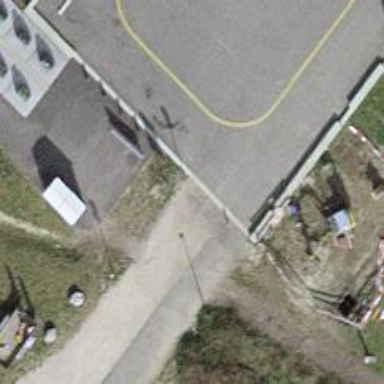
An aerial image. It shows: Rising bollard serving as barrier.